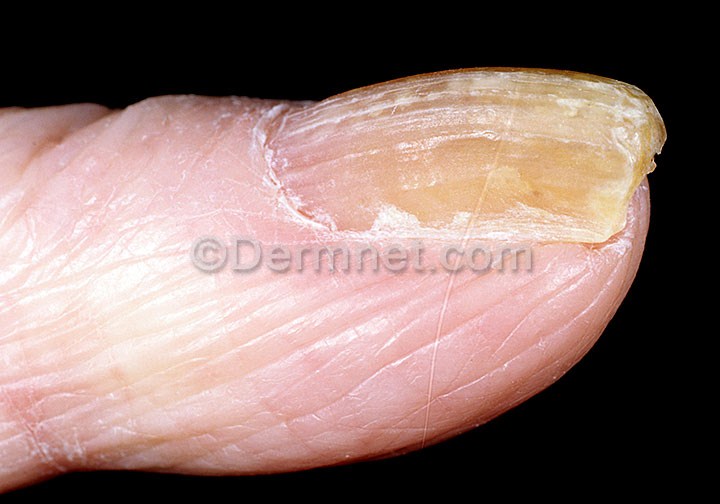
Disease: Nail Fungus and other Nail Disease